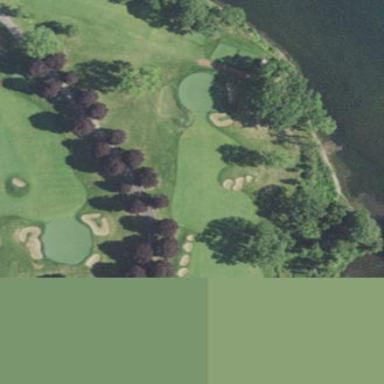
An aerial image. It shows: Scenic golf fairway.